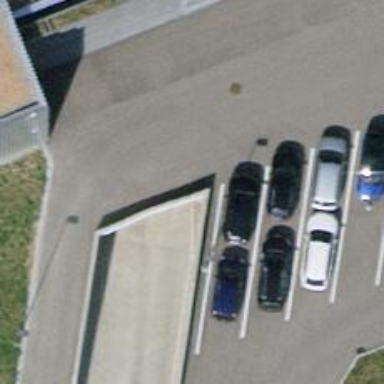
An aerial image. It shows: Parking entrance.